Question: Consider the following 3D surface:

I have fitted an equation to this surface using 'cftool' (MATLAB 2014a) after constructing the appropriate 'meshgrid' matrices ('XX','YY','ZZ' such that 'ZZ=f(XX,YY)'). At some later point I wanted to evaluate the fit over a "line", e.g. 'sfit_eq(3:0.01:5,600)' but MATLAB refused to give me a result, claiming that there's a dimension mismatch between the inputs ('Error while trying to evaluate FITTYPE function obj: Dimensions of matrices being concatenated are not consistent.').
While it can be easily resolved using 'repmat' or 'meshgrid', I'm wondering - 'sfit' (in other words - let bother with the data gridding if such is required)
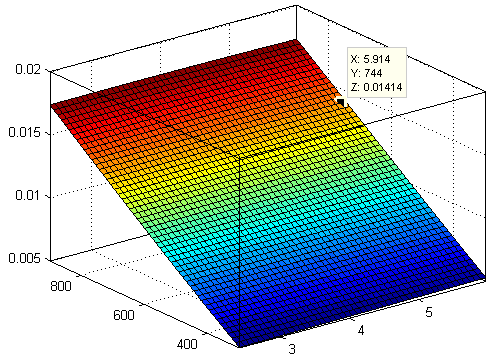
Answer: I decided to revisit this problem today (this time, in MATLAB 2015a).
My initial thought was to get the desired result using a mixture of 'bsxfun' and '@feval' which I didn't seem to get quite right. But then I noticed that .
I guess this problem may be solved by simply upgrading to a newer version of MATLAB.